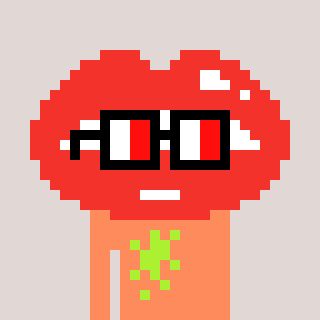
a pixel art character with square glasses with black frames and red eyes, a lips-shaped head and a peachy-colored body on a warm background